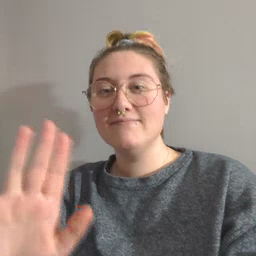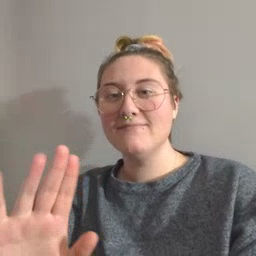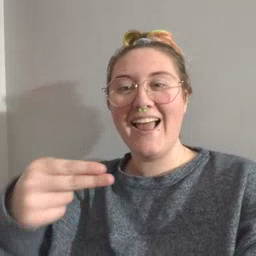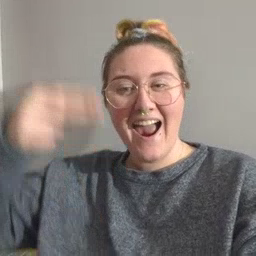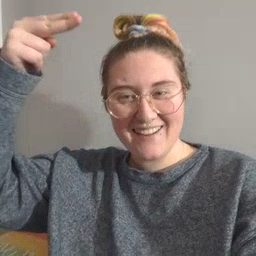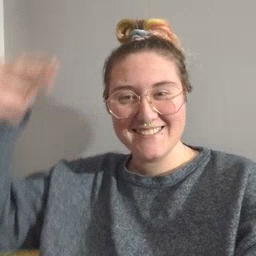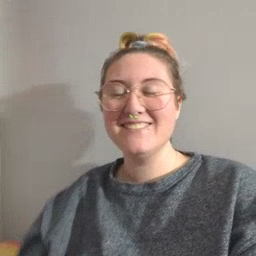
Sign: high